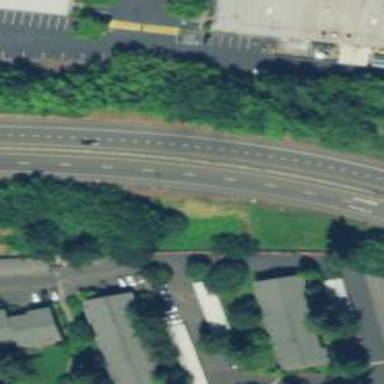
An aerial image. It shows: Trunk highway with expressway features.